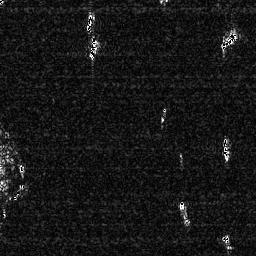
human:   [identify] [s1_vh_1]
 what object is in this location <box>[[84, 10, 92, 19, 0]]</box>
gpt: <ref>1 medium ship at the top right</ref>

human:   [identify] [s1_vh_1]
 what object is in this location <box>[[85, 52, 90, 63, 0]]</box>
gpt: <ref>1 small ship at the right</ref>